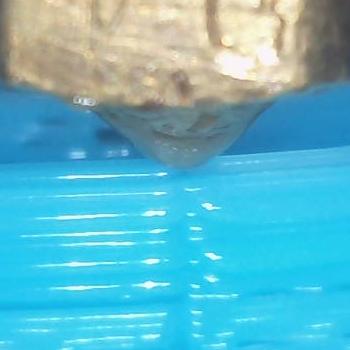
Flow rate: 66%